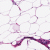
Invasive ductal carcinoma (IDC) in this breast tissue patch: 0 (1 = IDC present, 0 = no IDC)